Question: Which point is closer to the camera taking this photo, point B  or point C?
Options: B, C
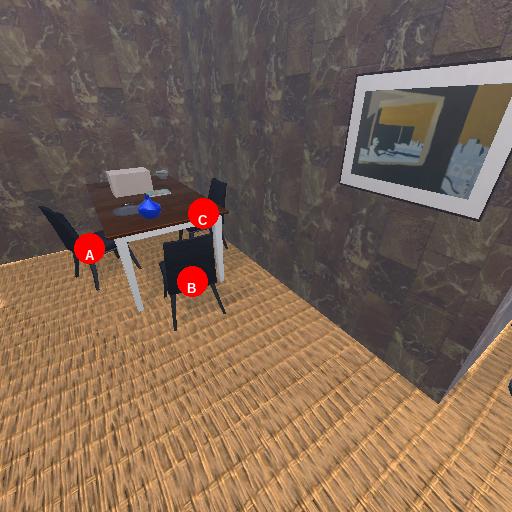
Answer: B